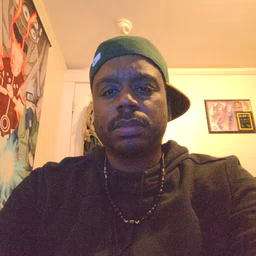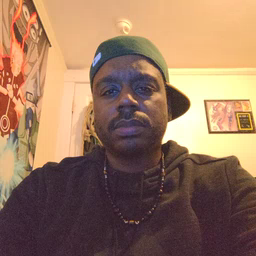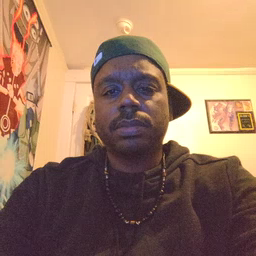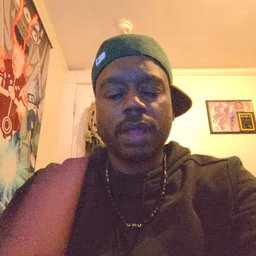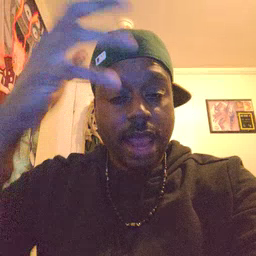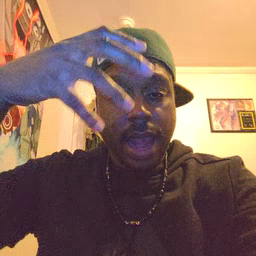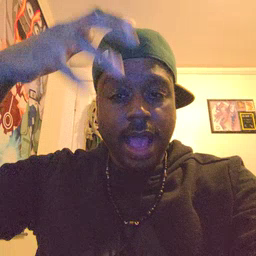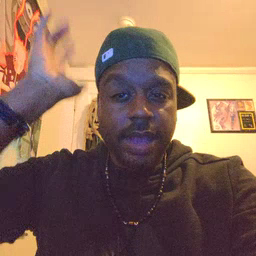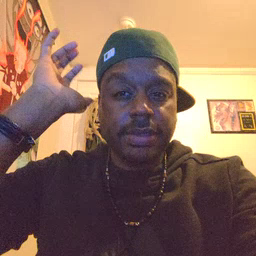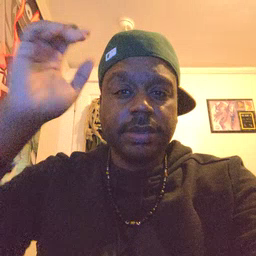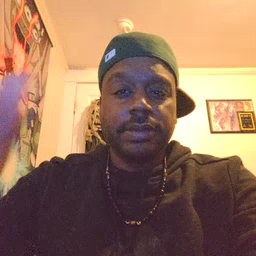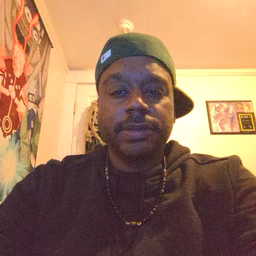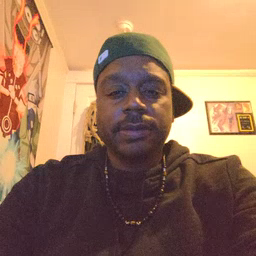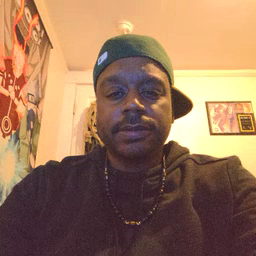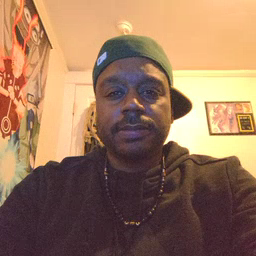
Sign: lion